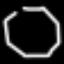
Label: octagon